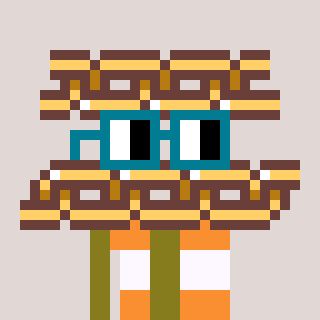
a pixel art character with square dark green glasses, a chain-shaped head and a gunk-colored body on a warm background